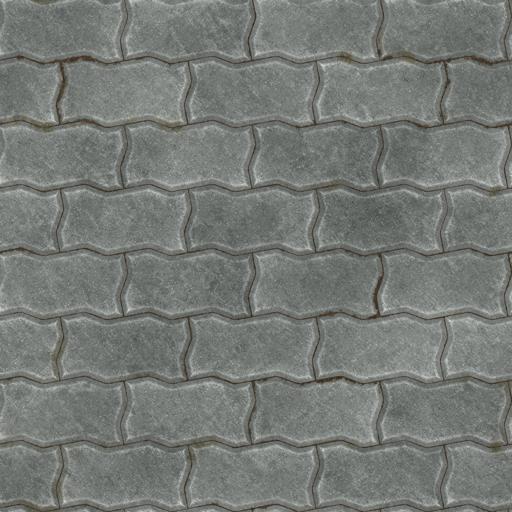
Tags: interlocking paved pavement paving stones